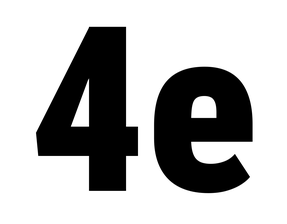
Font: Roboto_Condensed_Black